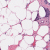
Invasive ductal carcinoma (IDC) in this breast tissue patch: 1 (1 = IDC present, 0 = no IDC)